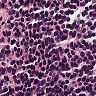
Metastatic tissue present: no